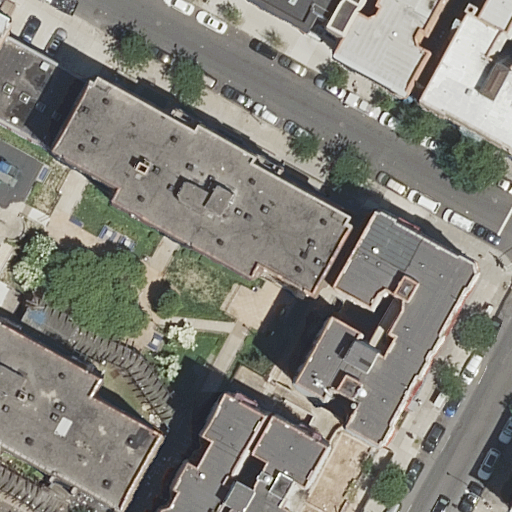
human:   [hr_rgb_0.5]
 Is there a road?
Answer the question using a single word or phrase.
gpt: yes

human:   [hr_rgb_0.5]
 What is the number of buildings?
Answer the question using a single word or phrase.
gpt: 10

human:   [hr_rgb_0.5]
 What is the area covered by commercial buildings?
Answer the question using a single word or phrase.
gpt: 0m2

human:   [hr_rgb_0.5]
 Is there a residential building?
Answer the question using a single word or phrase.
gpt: yes

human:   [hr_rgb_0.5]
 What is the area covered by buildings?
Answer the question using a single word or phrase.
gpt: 3740m2

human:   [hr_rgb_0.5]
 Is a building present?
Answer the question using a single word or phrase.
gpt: yes

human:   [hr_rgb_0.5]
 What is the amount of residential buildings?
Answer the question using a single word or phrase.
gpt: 10

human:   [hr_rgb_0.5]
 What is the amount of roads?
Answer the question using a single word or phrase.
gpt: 2

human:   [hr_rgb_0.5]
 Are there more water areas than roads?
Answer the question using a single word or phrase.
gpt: no

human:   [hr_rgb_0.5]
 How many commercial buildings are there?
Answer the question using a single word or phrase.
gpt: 0

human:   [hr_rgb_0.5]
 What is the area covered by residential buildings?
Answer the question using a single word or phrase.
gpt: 3740m2

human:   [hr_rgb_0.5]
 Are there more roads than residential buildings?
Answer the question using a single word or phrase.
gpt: no

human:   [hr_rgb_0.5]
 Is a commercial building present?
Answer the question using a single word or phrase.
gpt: no

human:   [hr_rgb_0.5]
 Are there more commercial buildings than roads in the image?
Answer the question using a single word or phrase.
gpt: no

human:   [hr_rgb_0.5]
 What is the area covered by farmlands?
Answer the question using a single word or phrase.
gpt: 0m2

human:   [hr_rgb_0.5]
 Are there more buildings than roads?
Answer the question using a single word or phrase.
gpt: yes

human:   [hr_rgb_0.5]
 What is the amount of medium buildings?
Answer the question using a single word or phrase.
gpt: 5

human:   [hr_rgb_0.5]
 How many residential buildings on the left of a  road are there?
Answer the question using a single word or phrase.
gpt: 7

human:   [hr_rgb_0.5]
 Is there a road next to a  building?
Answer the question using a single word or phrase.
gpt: yes

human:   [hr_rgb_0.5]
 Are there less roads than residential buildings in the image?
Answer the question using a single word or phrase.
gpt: yes

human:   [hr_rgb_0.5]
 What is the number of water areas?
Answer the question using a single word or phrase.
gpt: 0

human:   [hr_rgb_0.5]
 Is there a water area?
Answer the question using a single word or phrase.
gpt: no

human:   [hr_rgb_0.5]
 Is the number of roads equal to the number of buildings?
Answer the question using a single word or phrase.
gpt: no

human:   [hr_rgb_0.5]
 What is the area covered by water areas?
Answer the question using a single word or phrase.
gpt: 0m2

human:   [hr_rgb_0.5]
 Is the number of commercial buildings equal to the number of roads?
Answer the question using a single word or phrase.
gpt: no

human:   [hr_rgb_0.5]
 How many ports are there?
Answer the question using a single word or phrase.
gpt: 0

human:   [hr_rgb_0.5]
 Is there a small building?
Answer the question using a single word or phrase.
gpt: yes

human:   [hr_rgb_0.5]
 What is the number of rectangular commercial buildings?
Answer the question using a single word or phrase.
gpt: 0

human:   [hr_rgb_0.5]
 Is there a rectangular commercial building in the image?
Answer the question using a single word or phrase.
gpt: no

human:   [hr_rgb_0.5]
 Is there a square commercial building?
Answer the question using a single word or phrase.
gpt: no

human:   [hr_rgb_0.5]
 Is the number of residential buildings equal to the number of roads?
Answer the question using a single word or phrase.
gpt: no

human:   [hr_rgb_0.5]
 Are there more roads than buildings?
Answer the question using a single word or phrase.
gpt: no

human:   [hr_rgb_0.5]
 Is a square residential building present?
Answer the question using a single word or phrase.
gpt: no

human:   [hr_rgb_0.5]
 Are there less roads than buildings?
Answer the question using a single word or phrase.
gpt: yes

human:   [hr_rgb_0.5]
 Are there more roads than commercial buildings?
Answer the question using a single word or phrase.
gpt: yes

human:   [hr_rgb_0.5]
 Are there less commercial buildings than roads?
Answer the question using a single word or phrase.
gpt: yes

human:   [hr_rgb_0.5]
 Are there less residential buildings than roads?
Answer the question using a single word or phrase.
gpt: no

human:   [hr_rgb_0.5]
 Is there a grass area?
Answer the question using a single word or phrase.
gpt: no

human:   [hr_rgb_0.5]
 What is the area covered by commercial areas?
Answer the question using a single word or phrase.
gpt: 0m2

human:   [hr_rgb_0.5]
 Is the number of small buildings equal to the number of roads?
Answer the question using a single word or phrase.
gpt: yes

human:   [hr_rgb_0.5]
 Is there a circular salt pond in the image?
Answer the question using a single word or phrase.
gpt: no

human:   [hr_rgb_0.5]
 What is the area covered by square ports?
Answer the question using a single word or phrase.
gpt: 0m2

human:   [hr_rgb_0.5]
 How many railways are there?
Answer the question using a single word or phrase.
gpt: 0

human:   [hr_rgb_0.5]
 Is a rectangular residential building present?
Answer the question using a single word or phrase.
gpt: yes

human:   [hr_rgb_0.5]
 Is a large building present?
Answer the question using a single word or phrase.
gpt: yes

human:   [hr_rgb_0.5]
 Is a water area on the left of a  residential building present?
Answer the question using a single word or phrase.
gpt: no

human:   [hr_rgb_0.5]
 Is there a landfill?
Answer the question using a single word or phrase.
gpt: no

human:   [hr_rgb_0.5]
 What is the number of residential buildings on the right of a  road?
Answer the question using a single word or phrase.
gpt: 3

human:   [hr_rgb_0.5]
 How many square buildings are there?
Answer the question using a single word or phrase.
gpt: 0

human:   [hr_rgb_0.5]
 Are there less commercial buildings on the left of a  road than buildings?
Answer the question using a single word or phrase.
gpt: yes

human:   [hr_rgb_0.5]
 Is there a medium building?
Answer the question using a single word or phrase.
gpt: yes

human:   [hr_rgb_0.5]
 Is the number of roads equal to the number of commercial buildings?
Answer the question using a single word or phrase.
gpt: no

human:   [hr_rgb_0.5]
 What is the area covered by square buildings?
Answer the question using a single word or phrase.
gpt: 0m2

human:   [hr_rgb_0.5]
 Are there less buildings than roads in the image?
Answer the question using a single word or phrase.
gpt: no

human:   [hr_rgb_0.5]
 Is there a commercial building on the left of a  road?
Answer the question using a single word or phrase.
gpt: no

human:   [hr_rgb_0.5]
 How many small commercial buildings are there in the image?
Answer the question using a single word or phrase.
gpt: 0

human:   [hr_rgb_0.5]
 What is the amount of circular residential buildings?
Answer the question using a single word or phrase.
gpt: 0

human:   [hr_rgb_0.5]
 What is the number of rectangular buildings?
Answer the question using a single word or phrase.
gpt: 2

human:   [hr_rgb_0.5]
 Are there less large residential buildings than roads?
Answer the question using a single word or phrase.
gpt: no

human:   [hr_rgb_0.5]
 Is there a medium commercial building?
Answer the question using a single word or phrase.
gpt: no

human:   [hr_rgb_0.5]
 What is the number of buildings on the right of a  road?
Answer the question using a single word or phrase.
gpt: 3

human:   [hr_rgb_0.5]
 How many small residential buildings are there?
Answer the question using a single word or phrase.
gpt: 2

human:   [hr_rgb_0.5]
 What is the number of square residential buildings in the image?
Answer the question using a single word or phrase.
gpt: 0

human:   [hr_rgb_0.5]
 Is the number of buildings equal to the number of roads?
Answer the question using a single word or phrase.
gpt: no